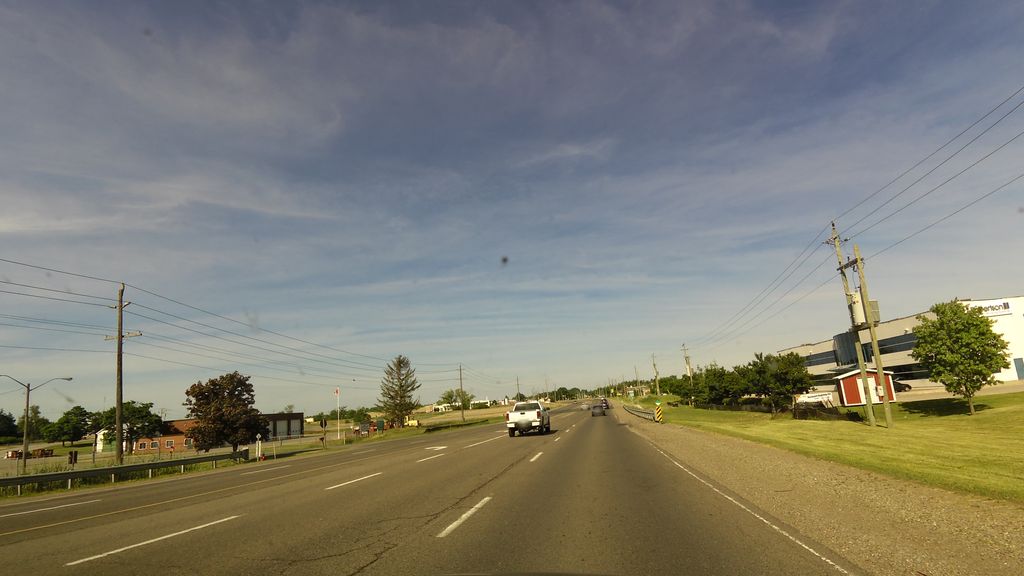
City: hamilton